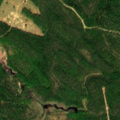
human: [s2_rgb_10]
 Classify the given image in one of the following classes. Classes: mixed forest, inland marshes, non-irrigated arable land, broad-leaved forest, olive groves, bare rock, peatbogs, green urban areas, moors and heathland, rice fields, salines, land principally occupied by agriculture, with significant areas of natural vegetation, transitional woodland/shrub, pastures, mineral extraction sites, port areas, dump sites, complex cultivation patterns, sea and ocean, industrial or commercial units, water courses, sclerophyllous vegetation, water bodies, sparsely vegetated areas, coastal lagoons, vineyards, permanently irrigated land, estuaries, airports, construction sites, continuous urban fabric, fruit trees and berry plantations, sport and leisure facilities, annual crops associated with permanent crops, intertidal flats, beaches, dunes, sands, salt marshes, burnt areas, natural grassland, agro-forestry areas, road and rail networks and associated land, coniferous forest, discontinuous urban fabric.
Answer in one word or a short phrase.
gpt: coniferous forest, mixed forest